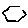
Label: hexagon